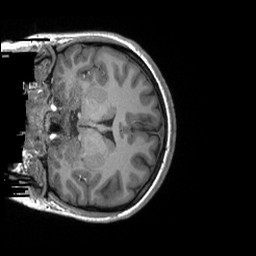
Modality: T1w
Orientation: coronal
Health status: ill
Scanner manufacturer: siemens
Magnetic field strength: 3 T
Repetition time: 2.3 s
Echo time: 0.00243 s